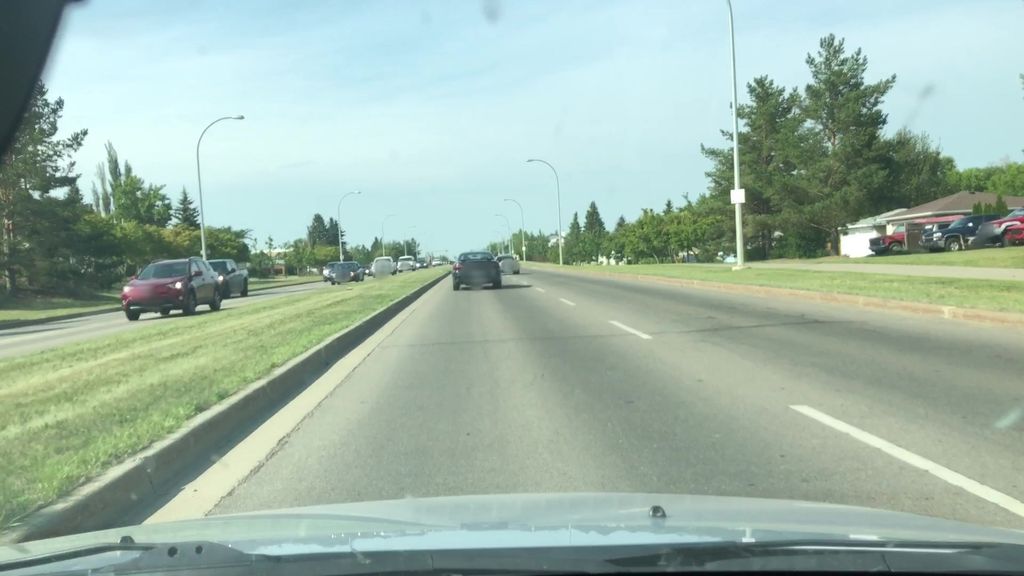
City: edmonton